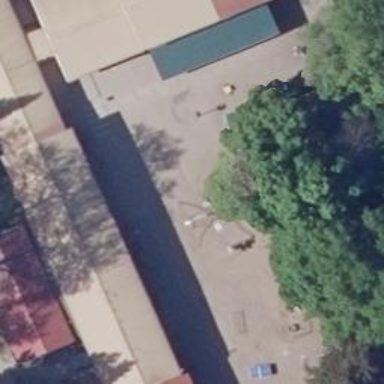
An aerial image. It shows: School.